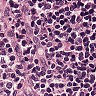
Metastatic tissue present: no